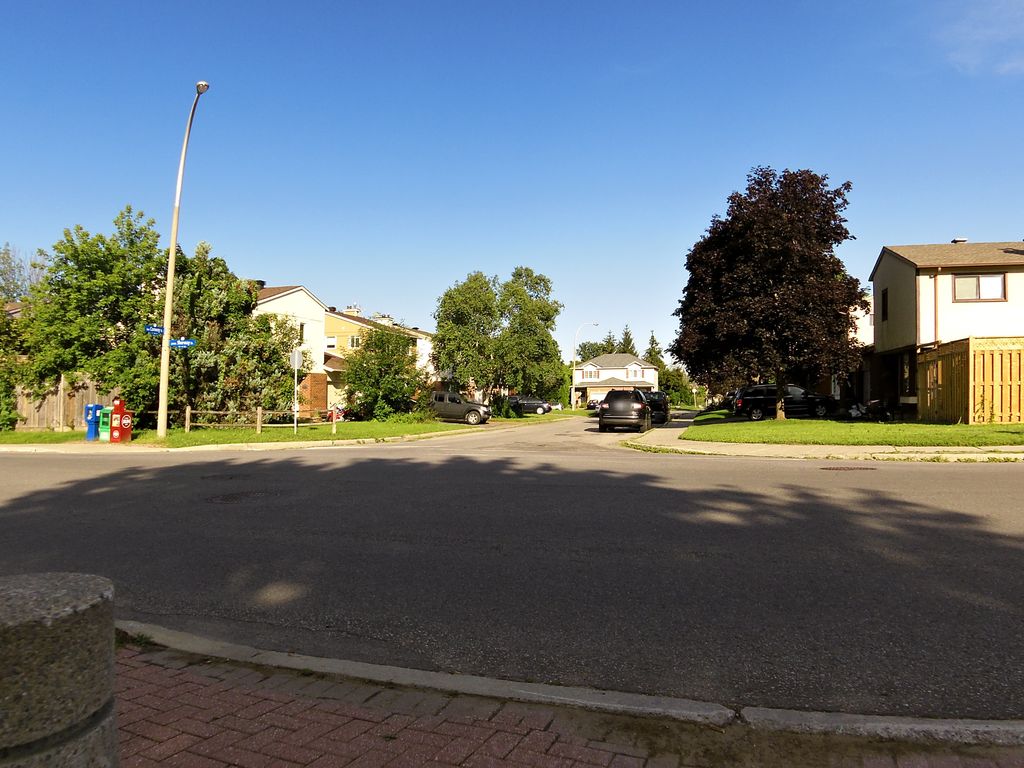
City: ottawa-gatineau